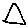
Label: triangle